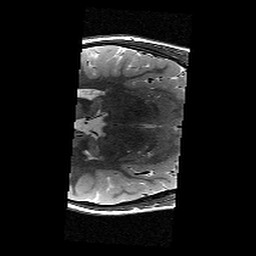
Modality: T2w
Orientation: axial
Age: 11
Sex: female
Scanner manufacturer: siemens
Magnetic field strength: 3 T
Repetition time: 9.23 s
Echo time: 0.067 s